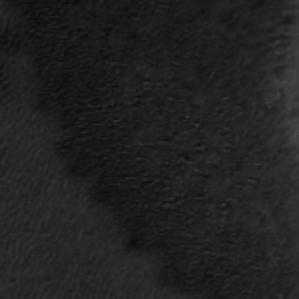
Label: frost